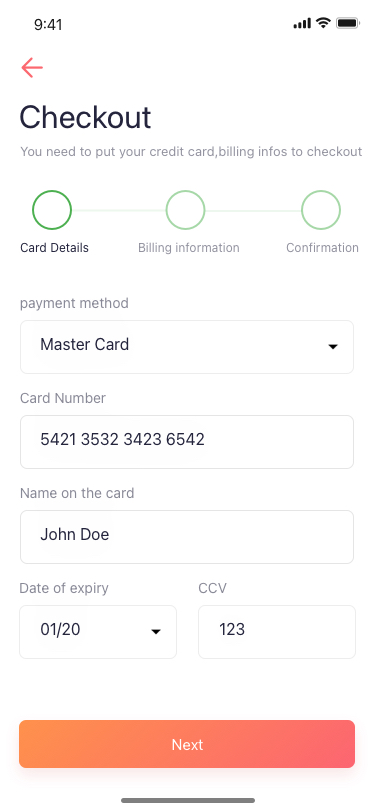
Text in this UI design:
Checkout
You need to put your credit card,billing infos to checkout